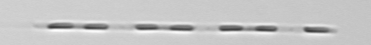
Label: Leptocylindrus